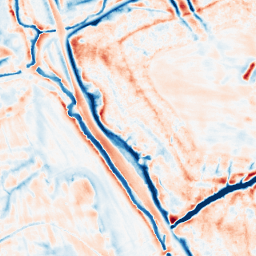
Category: edge_preserving
Decomposition family: bilateral
Decomposition parameters: d: 21
sigma_color: 25
sigma_space: 25
Upsampling method: bilinear
Upsampling parameters: scale: 4
Upsampling scale: 4